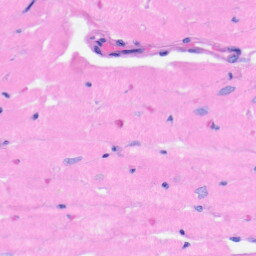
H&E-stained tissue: Heart